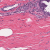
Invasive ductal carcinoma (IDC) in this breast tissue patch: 1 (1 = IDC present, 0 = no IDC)